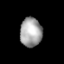
Tissue: lung
Cell type: Epithelial cells
Senescence score: 0.1977
Nuclear area (px): 628
Mean DAPI intensity: 162.237